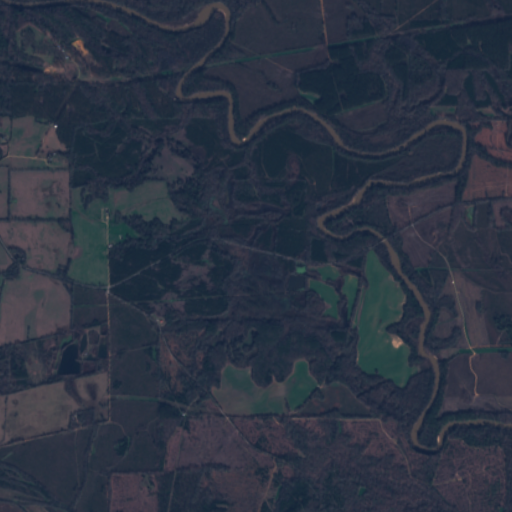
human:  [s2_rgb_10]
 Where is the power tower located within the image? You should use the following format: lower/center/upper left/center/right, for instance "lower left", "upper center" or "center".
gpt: The power tower is located in the upper of the image.
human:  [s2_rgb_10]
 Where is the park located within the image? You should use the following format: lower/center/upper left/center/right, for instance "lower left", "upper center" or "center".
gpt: There is no park in the image.